Question: I ran this command
'''
$("#dateTime").text(new Date().toLocaleString());
'''
I see this, '2/21/2020, 10:29:14 AM'
I want to my time to increase per second , so I tried
'''
setInterval($("#dateTime").text(new Date().toLocaleString()), 1000);
'''
I kept getting

> VM1104:1 Uncaught SyntaxError: Unexpected identifier
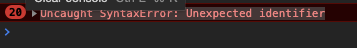
Answer: Wrap the '$("#dateTime").text(new Date().toLocaleString()' in a function. 'setInterval' function expect 'function' as first argument.
> The setInterval() method, offered on the Window and Worker interfaces, repeatedly calls a function or executes a code snippet, with a fixed time delay between each call. It returns an interval ID which uniquely identifies the interval, so you can remove it later by calling clearInterval(). This method is defined by the WindowOrWorkerGlobalScope mixin.
'''
var intervalID = scope.setInterval(func, delay);
'''
>
A function to be executed every delay milliseconds. The function is not passed any arguments, and no return value is expected.
An optional syntax allows you to include a string instead of a function, which is compiled and executed every delay milliseconds. This syntax is not recommended for the same reasons that make using eval() a security risk.
The time, in milliseconds (thousandths of a second), the timer should delay in between executions of the specified function or code. See Delay restrictions below for details on the permitted range of delay values.
'''
setInterval(() => $("#dateTime").text(new Date().toLocaleString()), 1000);
'''
'''
<script src="https://cdnjs.cloudflare.com/ajax/libs/jquery/3.3.1/jquery.min.js"></script>
<div id="dateTime"></div>
'''
You could read more about setInterval <URL>